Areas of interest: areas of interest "Business Office Building"
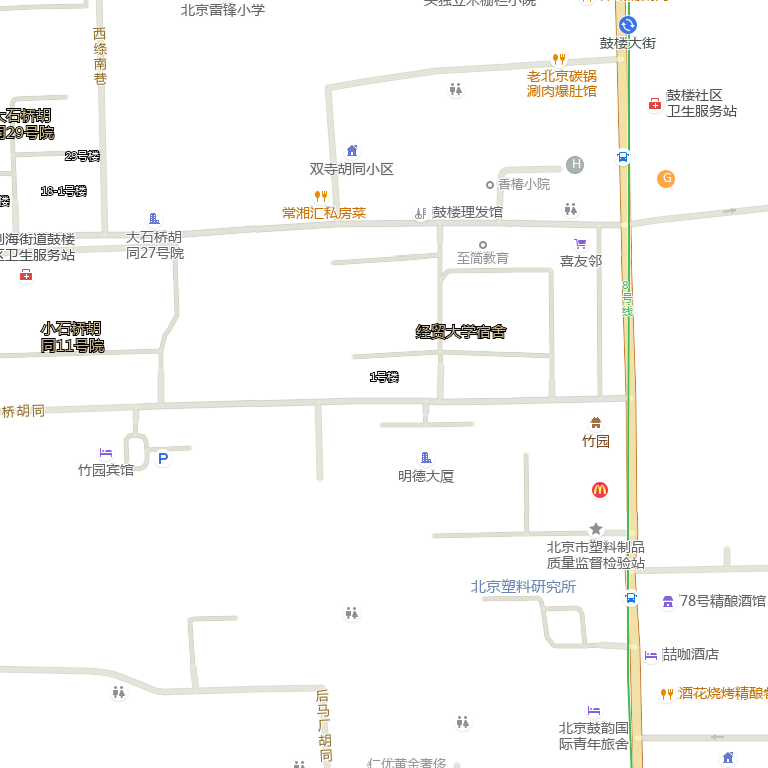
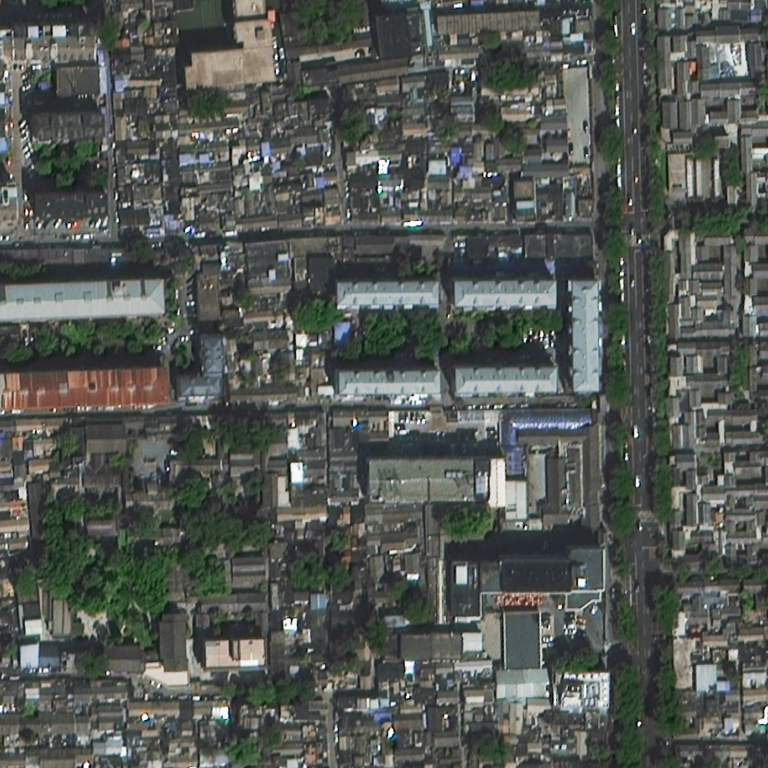